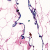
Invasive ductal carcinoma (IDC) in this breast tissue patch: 0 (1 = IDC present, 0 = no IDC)